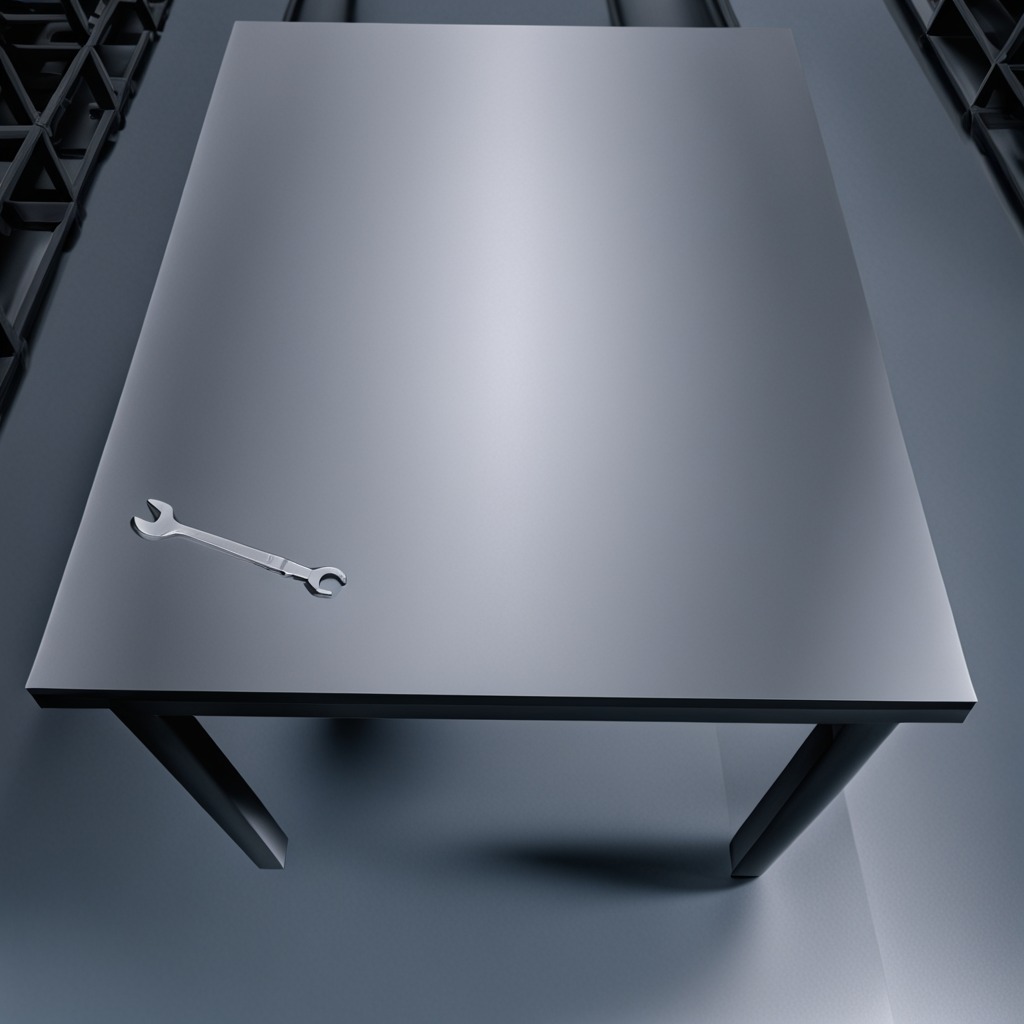
A wrench is lying on a clean empty table in a basement in the evening soft directional lighting on the tabletop realistic grain studio-quality clarity centered framing